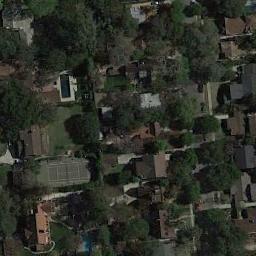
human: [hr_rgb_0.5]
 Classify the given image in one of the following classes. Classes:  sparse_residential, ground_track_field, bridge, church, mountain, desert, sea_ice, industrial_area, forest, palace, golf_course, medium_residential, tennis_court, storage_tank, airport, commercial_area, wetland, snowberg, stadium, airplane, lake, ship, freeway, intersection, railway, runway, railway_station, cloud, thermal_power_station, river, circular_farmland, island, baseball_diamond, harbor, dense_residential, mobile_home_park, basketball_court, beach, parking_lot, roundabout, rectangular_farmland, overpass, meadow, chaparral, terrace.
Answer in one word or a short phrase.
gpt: tennis_court